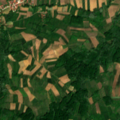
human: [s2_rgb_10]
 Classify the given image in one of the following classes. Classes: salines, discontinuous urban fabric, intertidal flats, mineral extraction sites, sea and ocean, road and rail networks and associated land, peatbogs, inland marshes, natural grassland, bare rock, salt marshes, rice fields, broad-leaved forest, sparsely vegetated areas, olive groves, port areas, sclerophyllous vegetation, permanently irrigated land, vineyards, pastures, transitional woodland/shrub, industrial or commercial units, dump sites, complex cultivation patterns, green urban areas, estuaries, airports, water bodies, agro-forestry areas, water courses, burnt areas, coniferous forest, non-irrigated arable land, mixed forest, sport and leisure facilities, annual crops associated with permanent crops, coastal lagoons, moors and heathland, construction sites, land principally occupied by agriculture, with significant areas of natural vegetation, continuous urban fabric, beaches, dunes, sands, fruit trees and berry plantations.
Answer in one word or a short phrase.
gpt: discontinuous urban fabric, complex cultivation patterns, land principally occupied by agriculture, with significant areas of natural vegetation, broad-leaved forest